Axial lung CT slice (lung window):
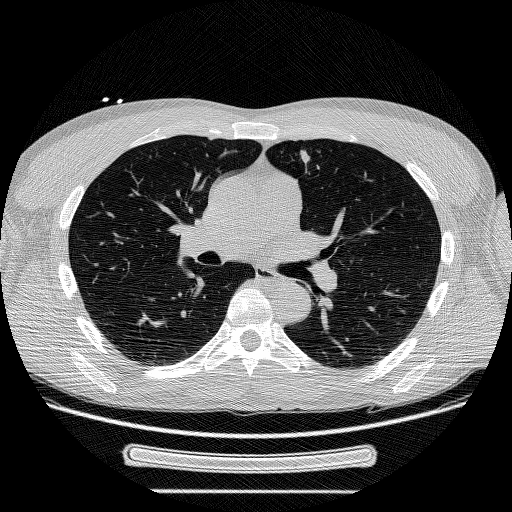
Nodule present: yes
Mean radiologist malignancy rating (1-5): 4.333